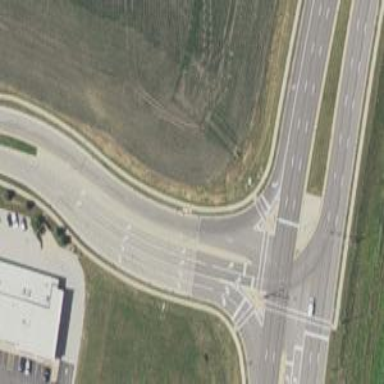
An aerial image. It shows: Road marking with turn dashes.